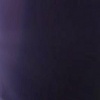
Label: space